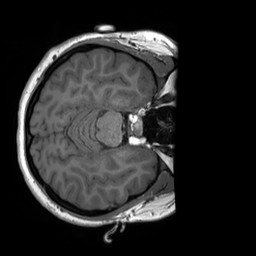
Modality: T1w
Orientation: axial
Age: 21
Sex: female
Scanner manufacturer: siemens
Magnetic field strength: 3 T
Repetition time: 1.8 s
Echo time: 0.00232 s